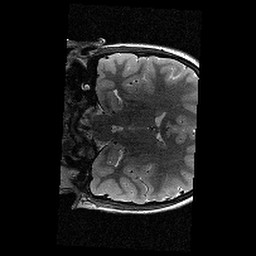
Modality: T2w
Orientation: coronal
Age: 9
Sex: female
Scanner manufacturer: siemens
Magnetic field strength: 3 T
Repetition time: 9.23 s
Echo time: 0.067 s